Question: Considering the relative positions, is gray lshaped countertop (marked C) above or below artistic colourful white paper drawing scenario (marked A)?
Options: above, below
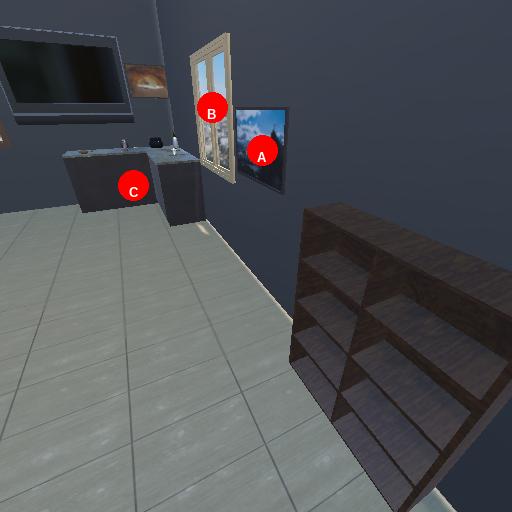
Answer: above